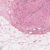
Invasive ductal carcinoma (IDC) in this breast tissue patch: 0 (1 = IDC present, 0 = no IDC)